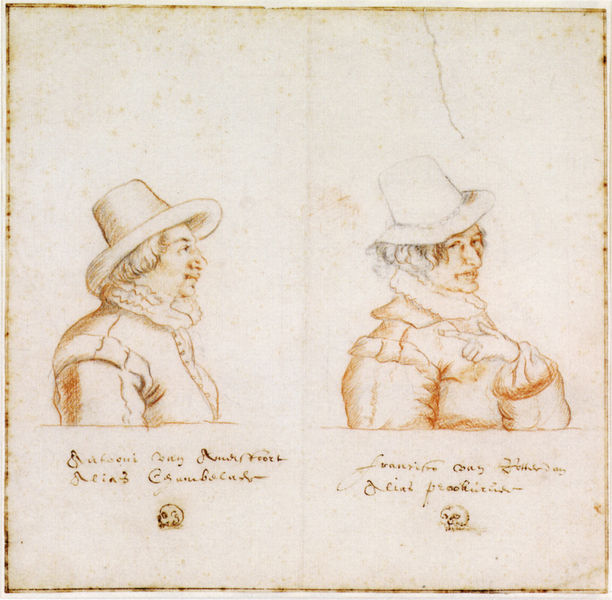
Titel: Porträts der Künstlergemeinschaft 'Bentvueghels' in Rom mit beigegebenen Namen
Standort: Rotterdam
Institution: Museum Boijmans Van Beuningen
Schlagwörter: feder, hand, kopf, mann, weiß, ocker, braun, finger, frau, geste, haar, hut, hüte, mund, männer, nase, profil, skizze, zeichnung, blick, rot, beige, zylinder, alt, anzug, bart, hemd, jacke, augen, kleidung, kragen, rahmen, schädel, spitze, ärmel, halskrause, herr, niederlande, portrait, porträt, haare, mantel, blatt, brustbild, schrift, seitlich, papier, ansicht, zwei, studie, graphik, rand, zeigefinger, inschrift, seitenansicht, zeigen, knöpfe, dreiviertelprofil, buch, bruan, kohle, porträts, radierung, dreiviertel, portait, seite, text, buchstaben, beschriftung, bleistift, krause, studien, skelett, totenkopf, wams, adliger, entwürfe, skizzen, rötel, handschrift, zeichnungen, röttel, elias, 17. jahrhundert, bürgerlicher